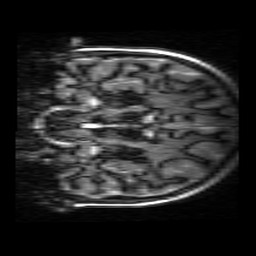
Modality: MP2RAGE
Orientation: coronal
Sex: female
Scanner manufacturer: siemens
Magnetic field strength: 3 T
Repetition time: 5 s
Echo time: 0.00355 s